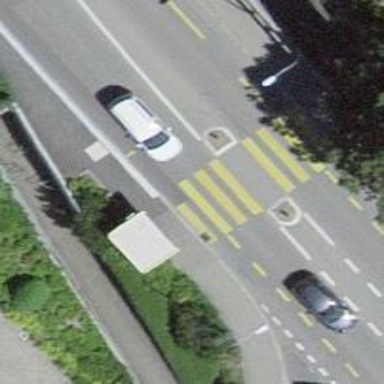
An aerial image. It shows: Bus stop with platform for public transport.